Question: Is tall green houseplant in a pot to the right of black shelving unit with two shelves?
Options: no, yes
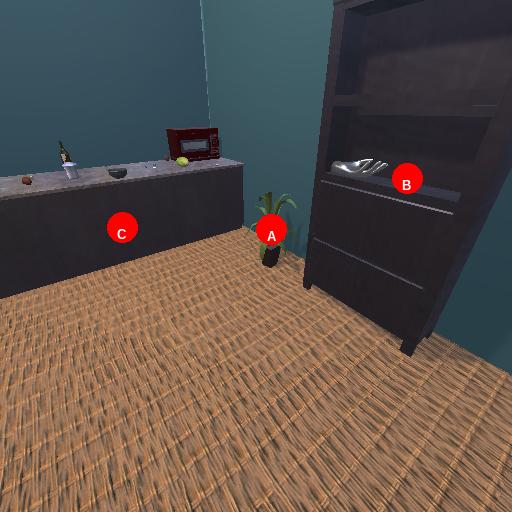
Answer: no